Field crop: tomato
Growth stage: 2
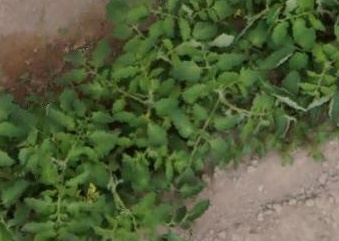
Species: tomato